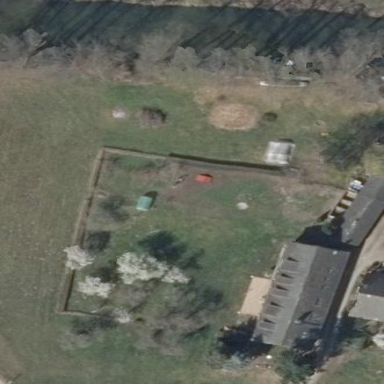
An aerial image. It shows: Garden that is leisure land.